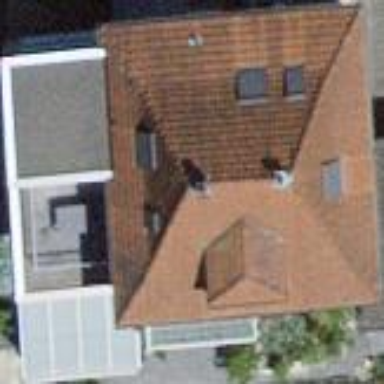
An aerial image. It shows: Building with roof made of roof tiles.